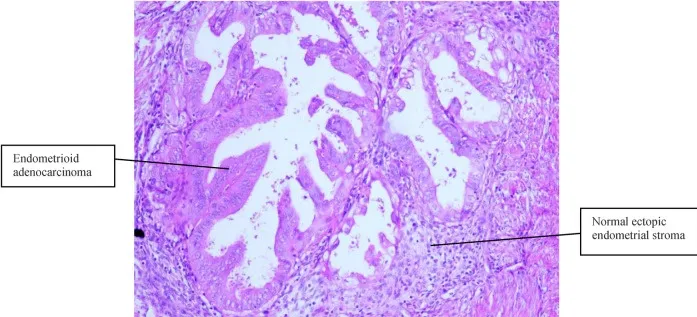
Normal ectopic endometrial stroma and endometrioid adenocarcinoma cells were present in the muscular layer (H&E, 100x).
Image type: pathology (h&e)